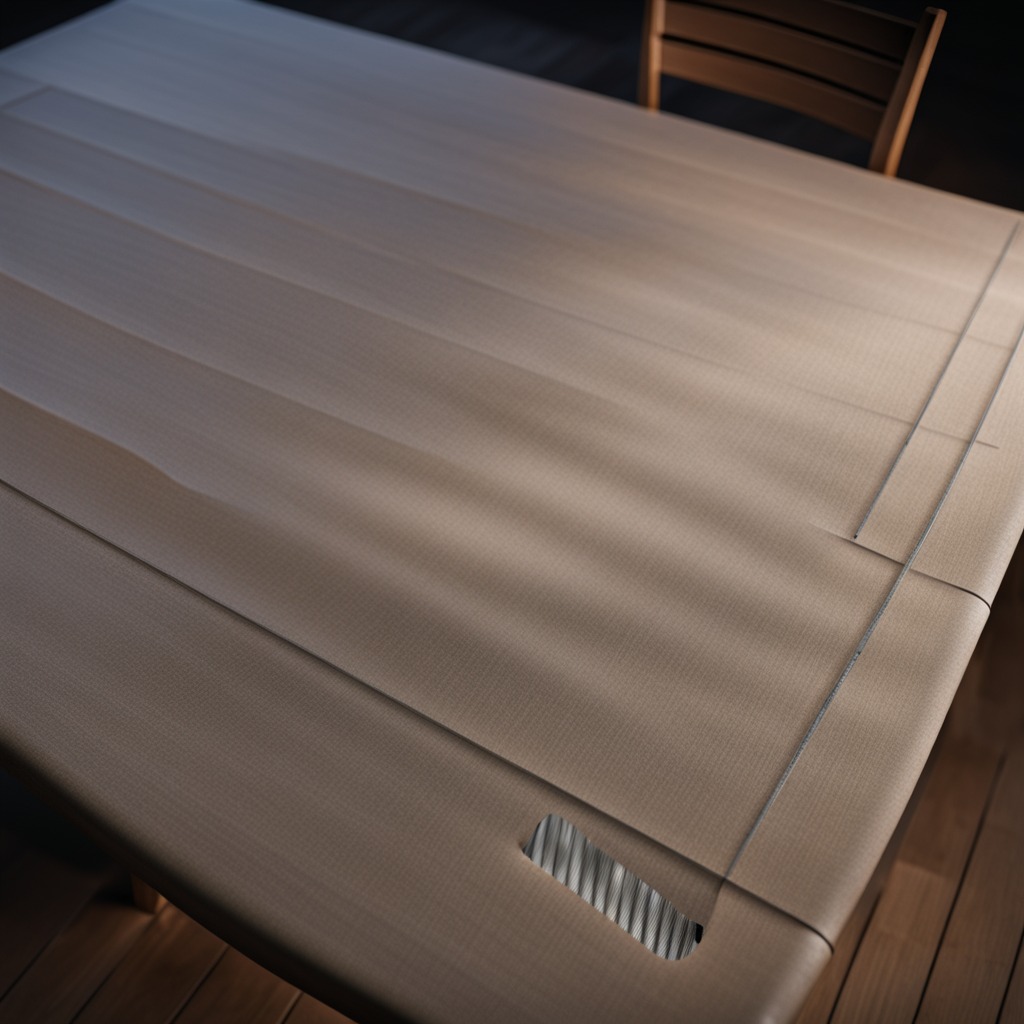
A coiled metal spring lies on the wooden table.